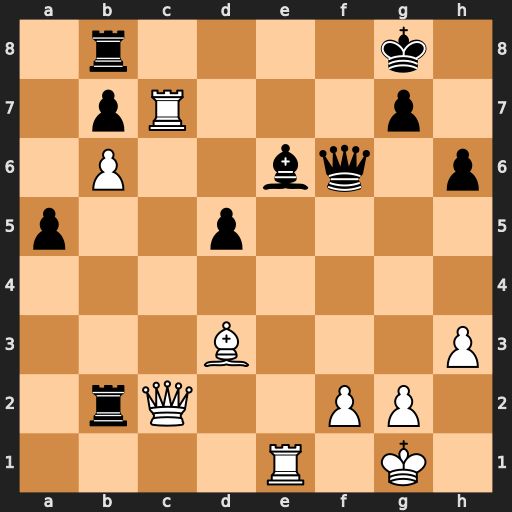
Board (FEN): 1r4k1/1pR3p1/1P2bq1p/p2p4/8/3B3P/1rQ2PP1/4R1K1
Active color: w
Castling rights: -
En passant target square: -
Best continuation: Rxe6 Rxc2 Rxf6 Rxc7 bxc7